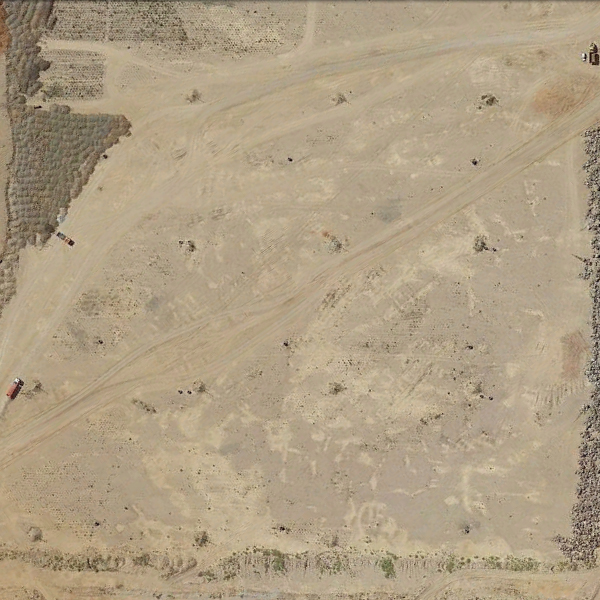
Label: BareLand